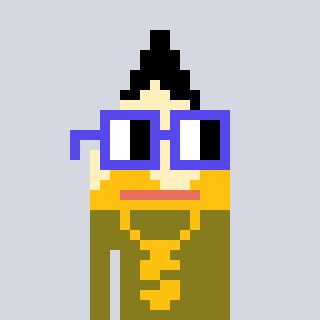
a pixel art character with square blue glasses, a pencil-shaped head and a gunk-colored body on a cool background